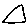
Label: triangle